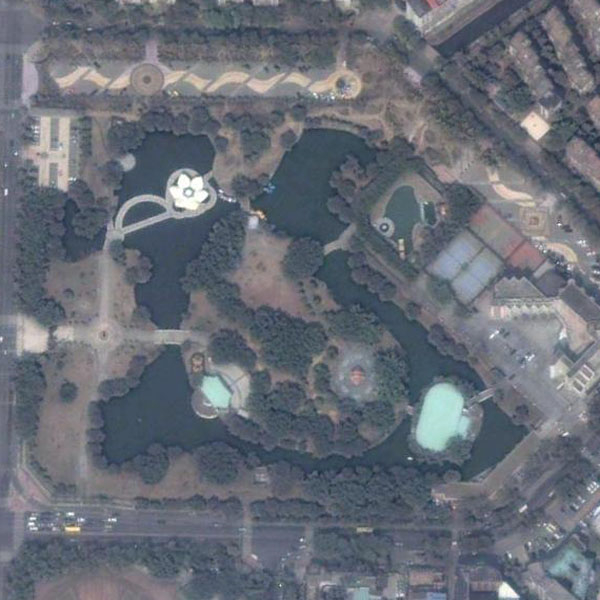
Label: Park